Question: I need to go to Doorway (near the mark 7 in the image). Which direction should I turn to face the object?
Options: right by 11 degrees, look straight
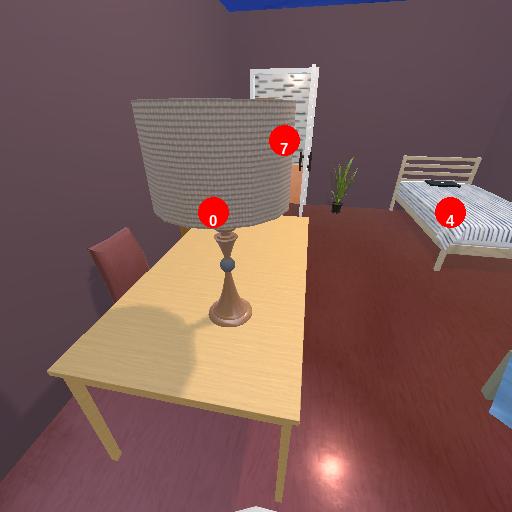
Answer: right by 11 degrees